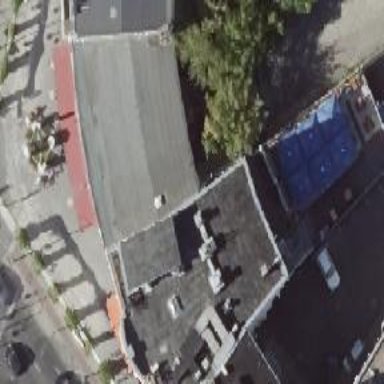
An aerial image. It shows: Cafe.